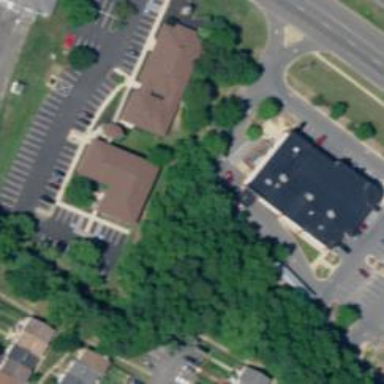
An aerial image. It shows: Pharmacy providing healthcare services.